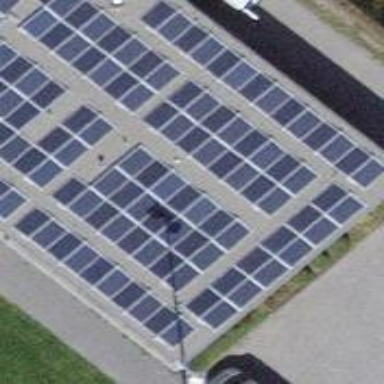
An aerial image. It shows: Solar power generator using photovoltaic panels.